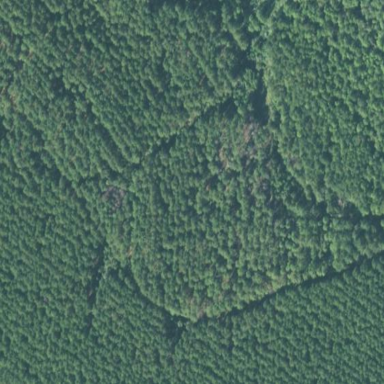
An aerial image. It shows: Forest area predominantly covered with needle-leaved trees.